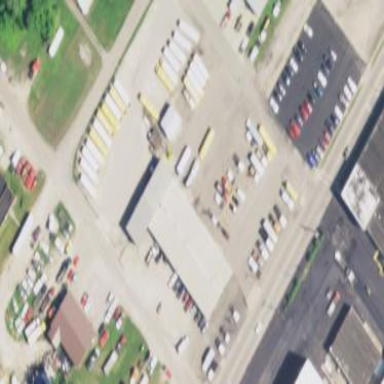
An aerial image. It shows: Building housing truck shop.